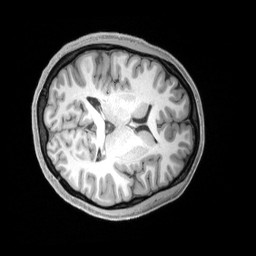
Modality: T1w
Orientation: axial
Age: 24
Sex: female
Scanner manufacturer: siemens
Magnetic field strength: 3 T
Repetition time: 2.4 s
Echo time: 0.00219 s